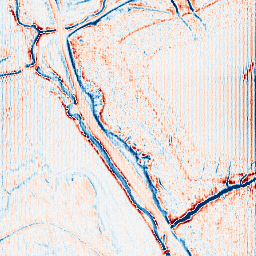
Category: edge_preserving
Decomposition family: anisotropic_diffusion
Decomposition parameters: iterations: 20
kappa: 100
gamma: 0.1
Upsampling method: fft_zeropad
Upsampling parameters: scale: 2
Upsampling scale: 2